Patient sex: M
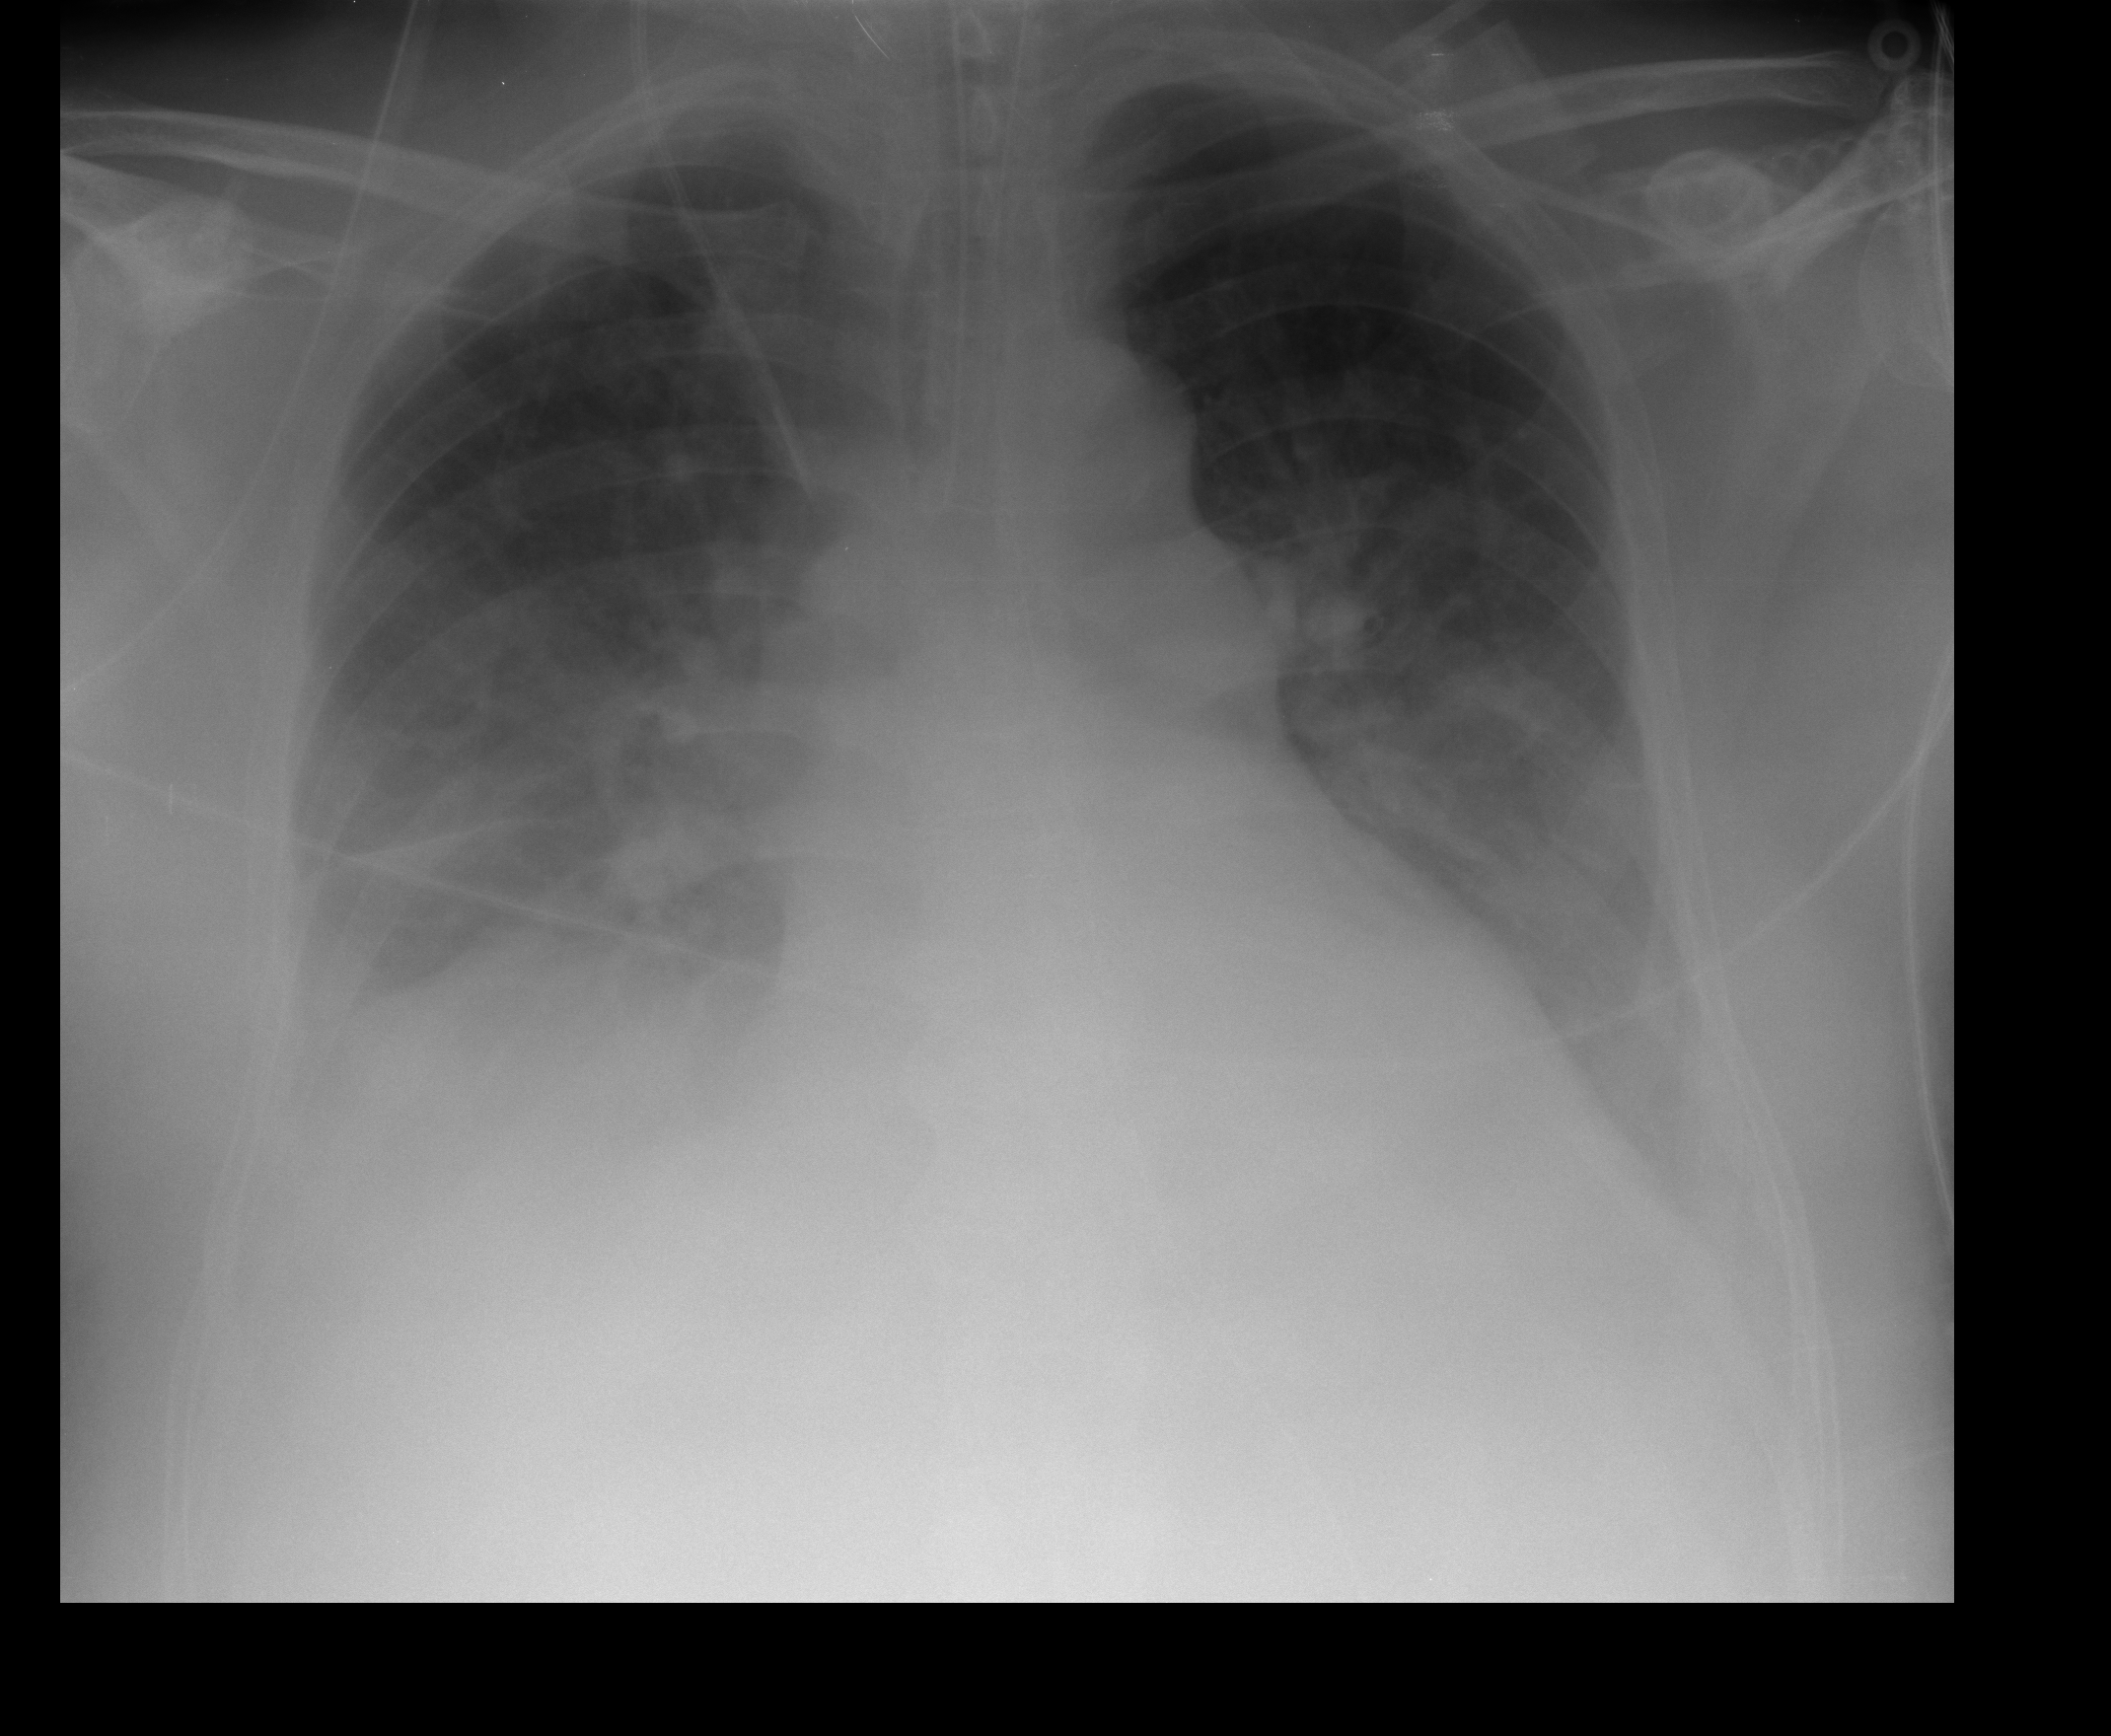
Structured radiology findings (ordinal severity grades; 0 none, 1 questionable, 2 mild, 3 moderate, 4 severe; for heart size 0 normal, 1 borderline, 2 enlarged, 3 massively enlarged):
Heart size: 2
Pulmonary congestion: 2
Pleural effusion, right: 3
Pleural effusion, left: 2
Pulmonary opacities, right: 1
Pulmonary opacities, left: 0
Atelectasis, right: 3
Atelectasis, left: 2